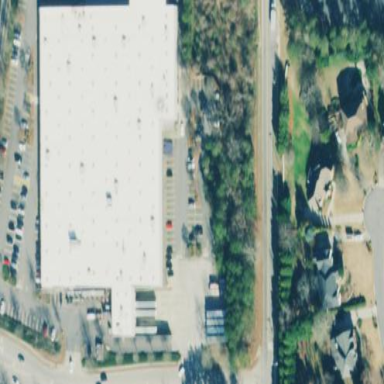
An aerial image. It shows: Retail building with flat roof. It serves as wholesale shop.